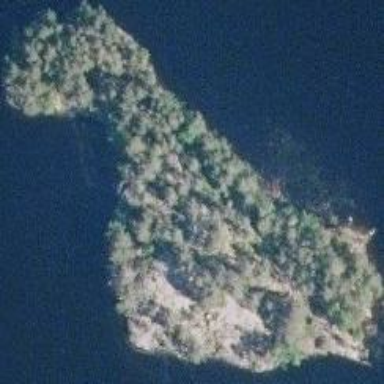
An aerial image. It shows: Islet.